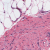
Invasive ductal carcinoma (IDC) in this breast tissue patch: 0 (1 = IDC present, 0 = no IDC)